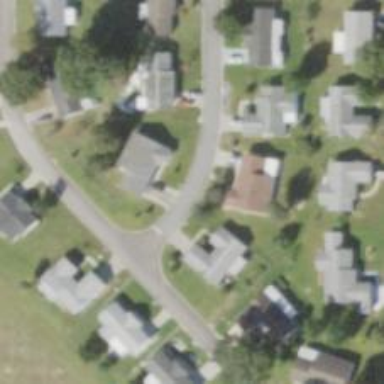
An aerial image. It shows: Residential road.